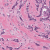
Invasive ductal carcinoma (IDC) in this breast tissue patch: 1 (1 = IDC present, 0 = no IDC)